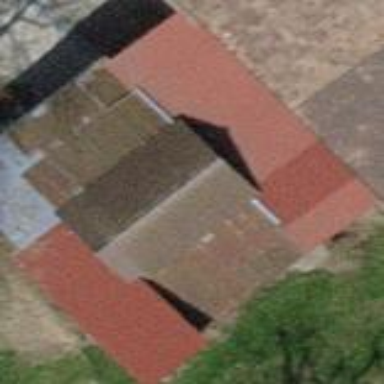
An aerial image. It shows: Shed building.